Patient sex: M
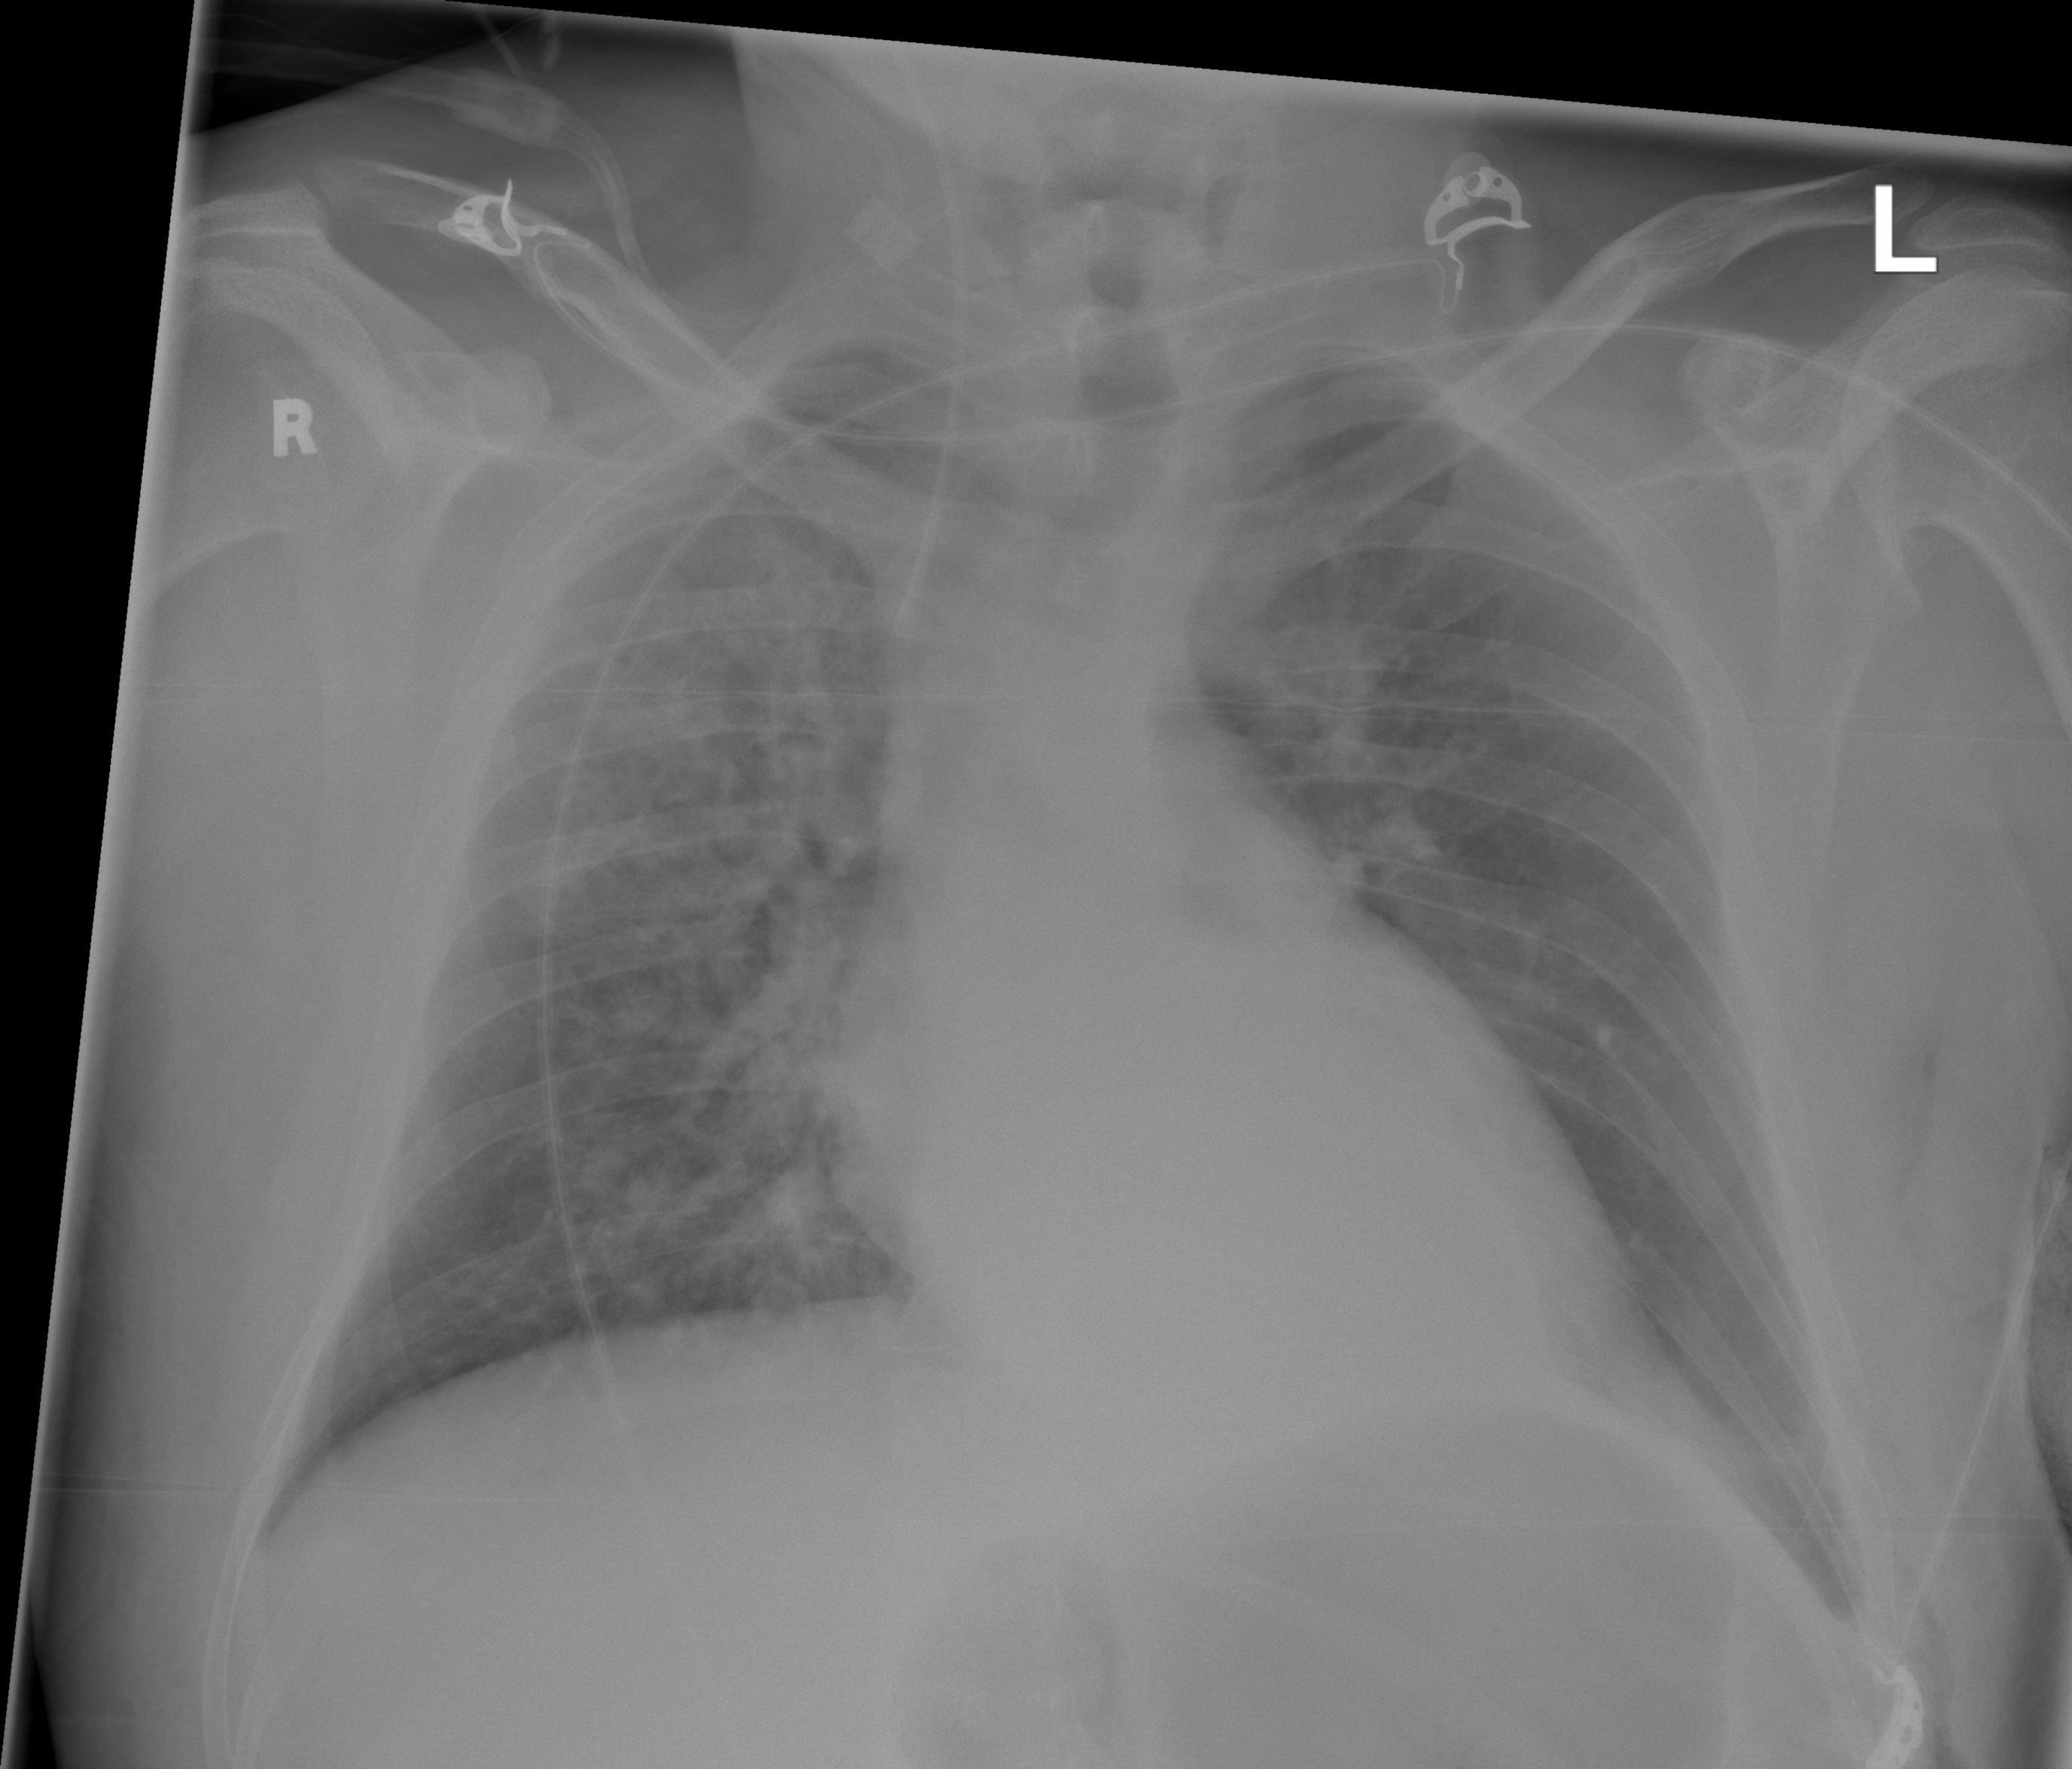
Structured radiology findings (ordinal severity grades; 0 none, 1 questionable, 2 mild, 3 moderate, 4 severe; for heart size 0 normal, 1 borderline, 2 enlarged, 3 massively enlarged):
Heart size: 0
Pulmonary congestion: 0
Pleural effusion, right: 0
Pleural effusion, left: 1
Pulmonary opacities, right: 2
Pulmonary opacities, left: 0
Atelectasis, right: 3
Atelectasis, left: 2